Here is the envelope spectrum of one vibration snapshot from a rolling-element bearing, with each characteristic fault-frequency family marked on the frequency axis. Classify the bearing condition as one of: normal, inner_race, outer_race, ball.
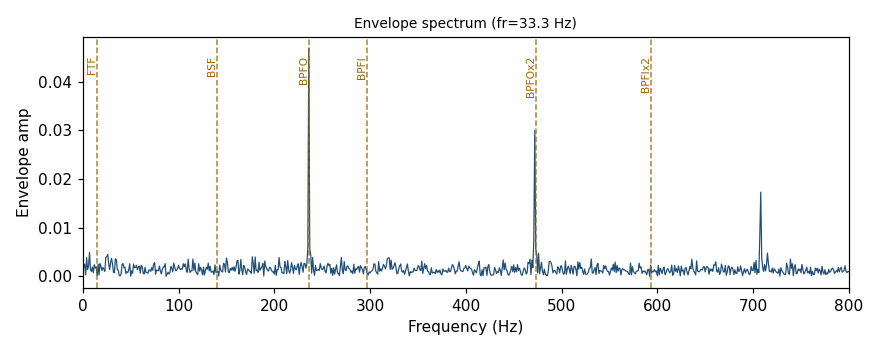
Answer: outer_race